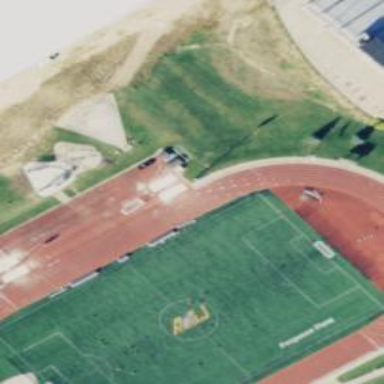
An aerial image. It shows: Athletics track located in leisure land area.